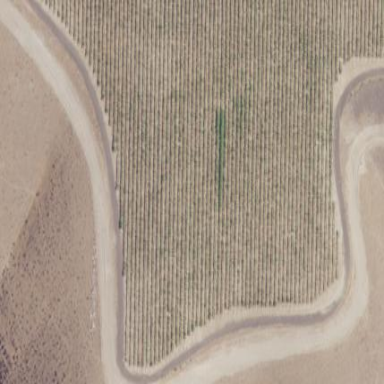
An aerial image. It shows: Vineyard growing grapes.